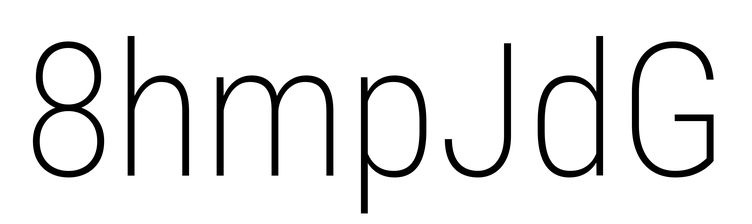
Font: Roboto_Condensed_ExtraLight